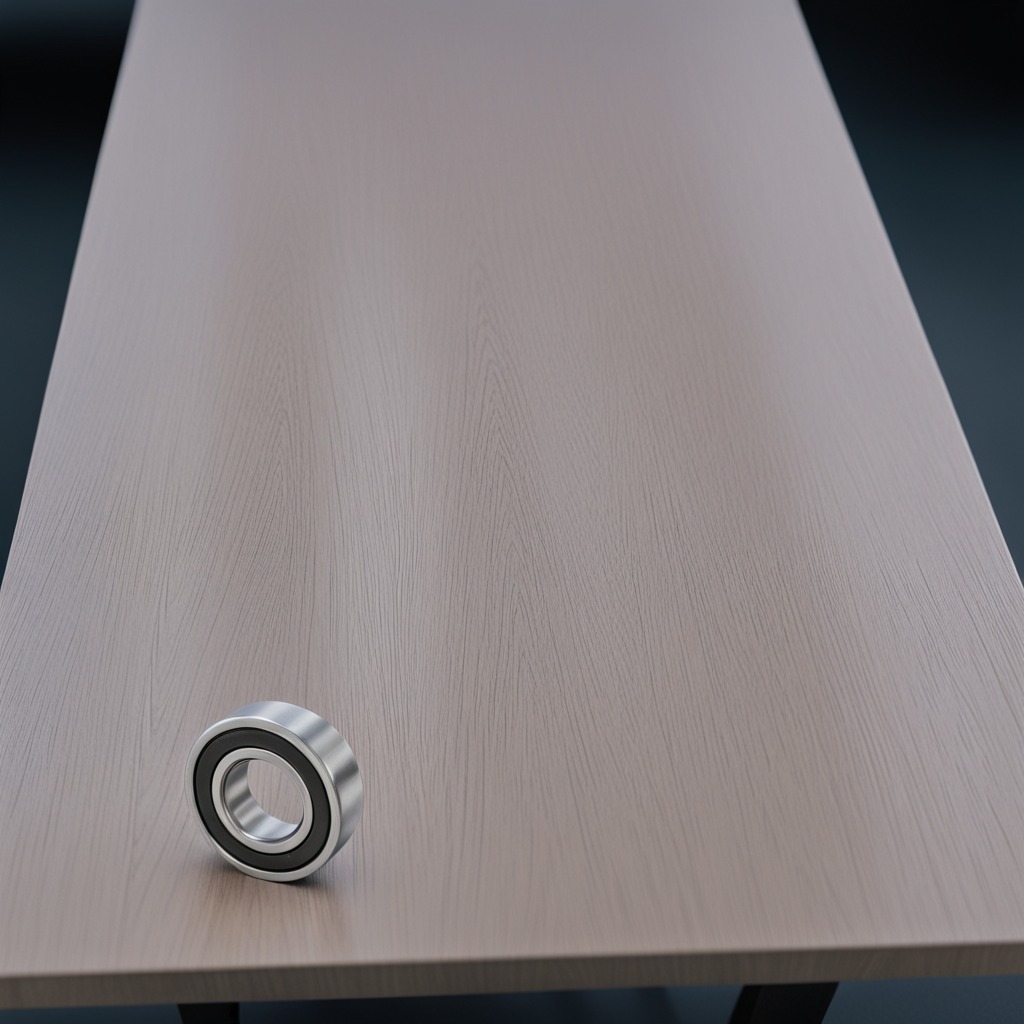
A metal ball bearing is lying on a old table in a small garage at twilight.